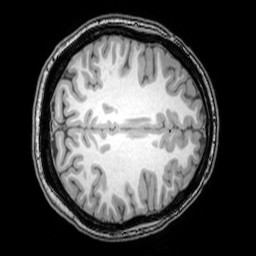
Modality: T1w
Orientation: axial
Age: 22
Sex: female
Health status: healthy
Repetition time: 0.081 s
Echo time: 0.037 s